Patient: sex F, age 71
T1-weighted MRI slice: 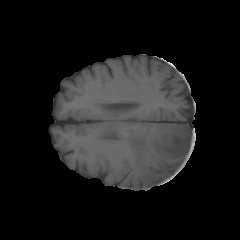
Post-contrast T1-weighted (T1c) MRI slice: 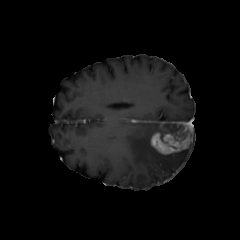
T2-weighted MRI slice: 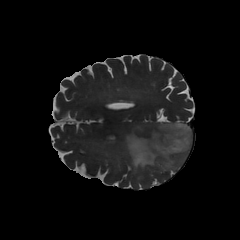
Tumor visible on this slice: yes
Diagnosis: Glioblastoma, IDH-wildtype
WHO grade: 4